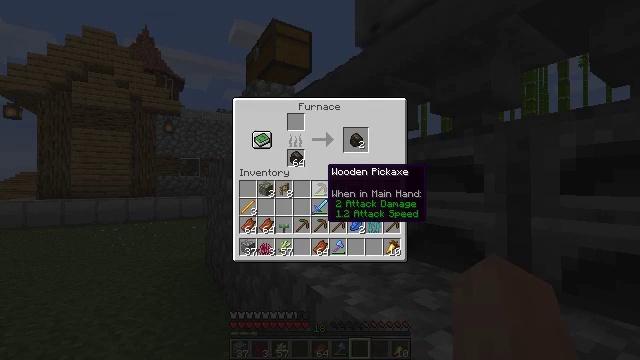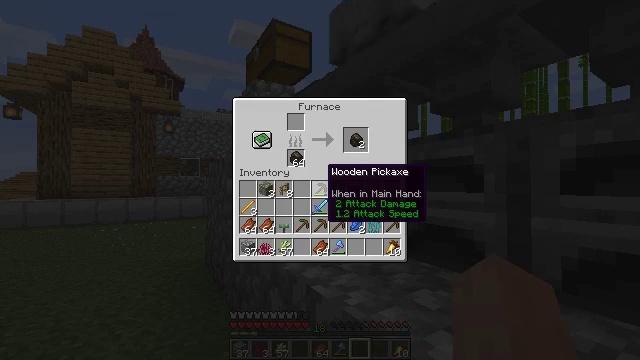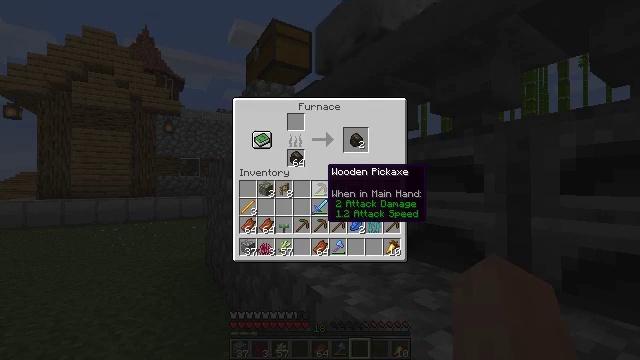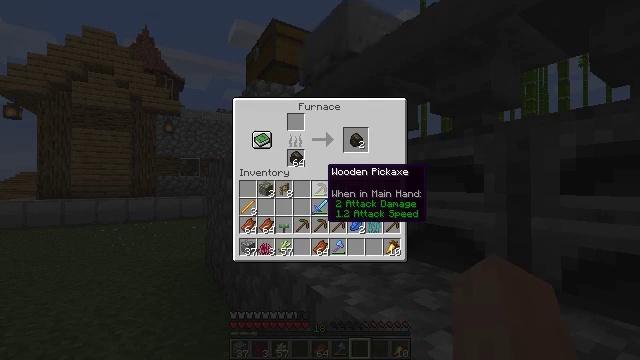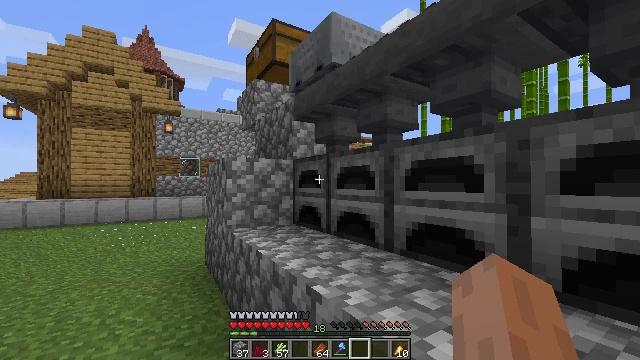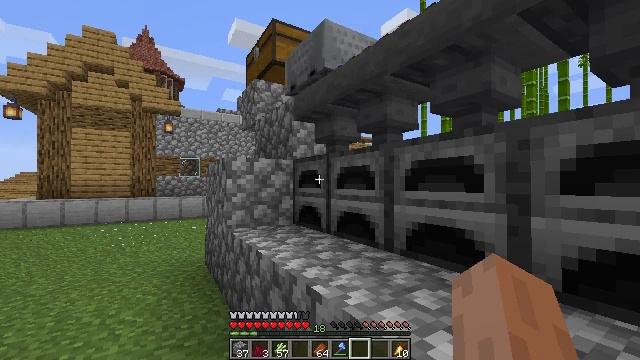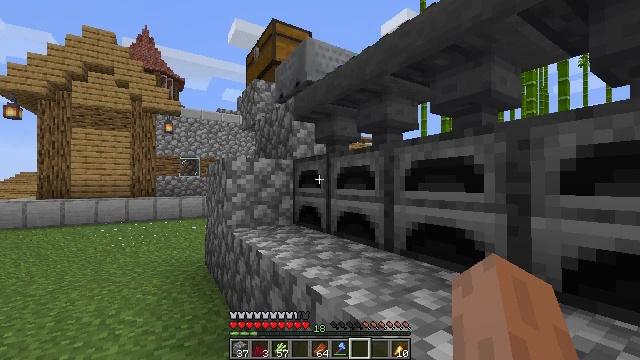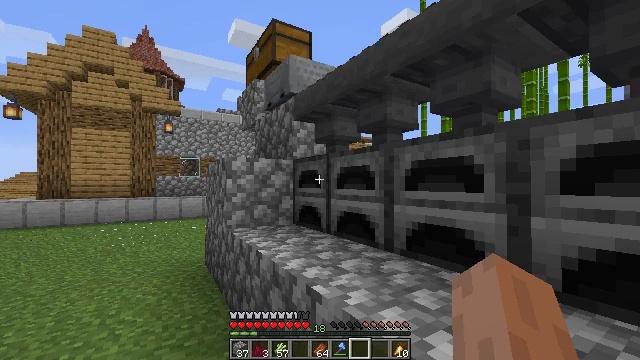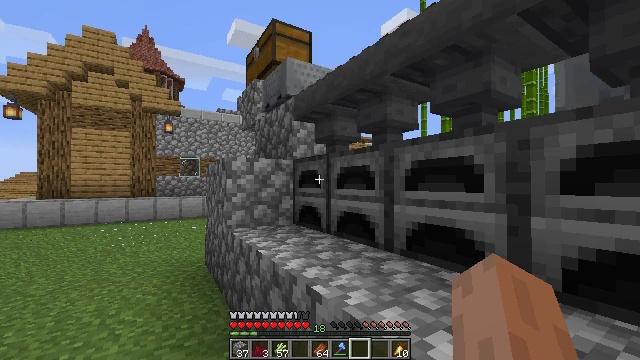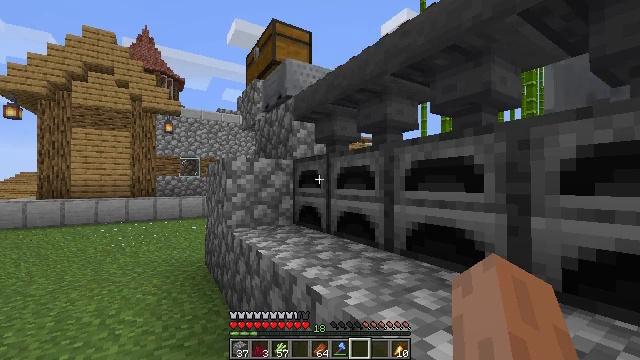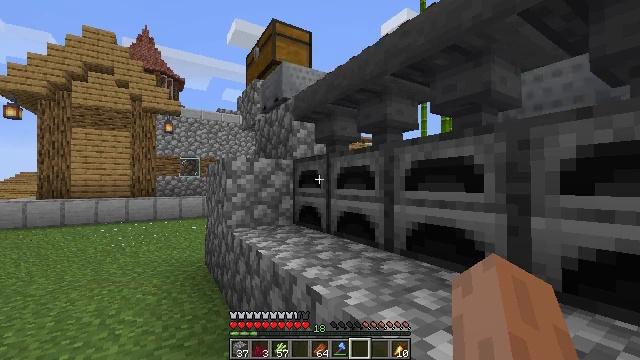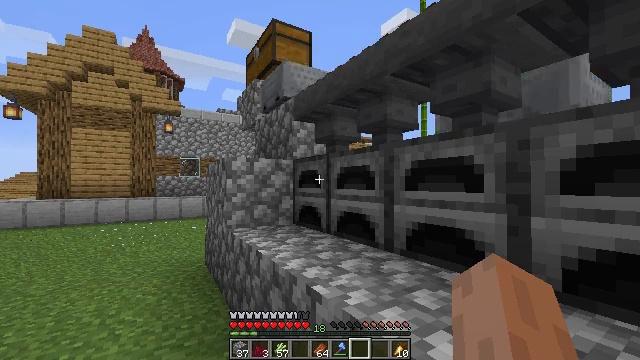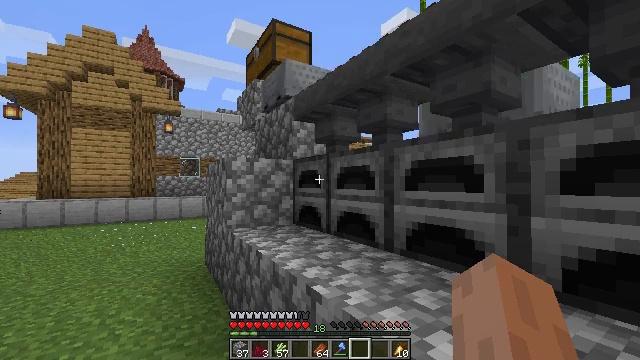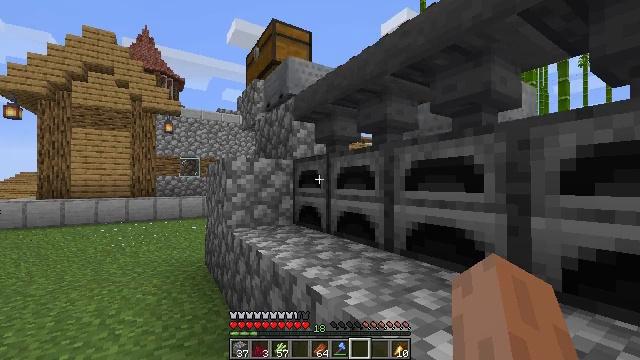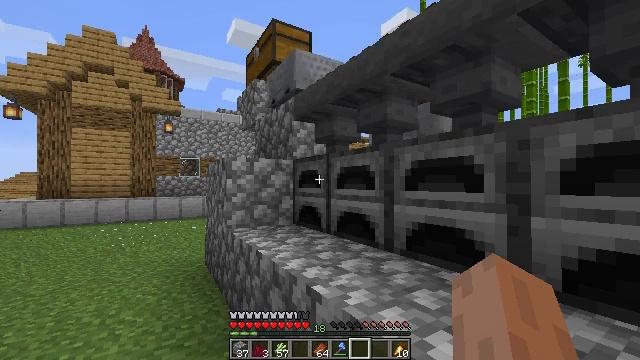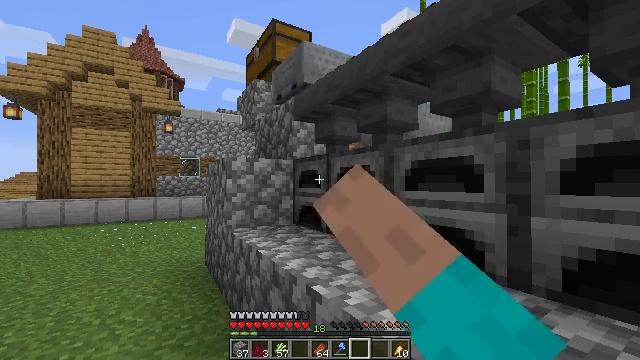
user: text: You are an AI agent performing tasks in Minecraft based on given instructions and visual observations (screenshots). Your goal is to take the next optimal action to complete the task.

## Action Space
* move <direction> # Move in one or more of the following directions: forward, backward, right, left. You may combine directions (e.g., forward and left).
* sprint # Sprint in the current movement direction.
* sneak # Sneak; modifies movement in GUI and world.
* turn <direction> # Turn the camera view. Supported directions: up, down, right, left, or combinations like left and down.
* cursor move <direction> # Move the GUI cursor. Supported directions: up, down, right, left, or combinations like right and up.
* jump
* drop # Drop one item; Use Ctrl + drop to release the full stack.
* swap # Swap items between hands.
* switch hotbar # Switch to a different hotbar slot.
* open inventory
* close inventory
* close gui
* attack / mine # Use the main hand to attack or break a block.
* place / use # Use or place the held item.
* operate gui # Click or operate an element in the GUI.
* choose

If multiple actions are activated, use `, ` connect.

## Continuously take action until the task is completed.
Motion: motion action
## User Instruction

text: craft item air
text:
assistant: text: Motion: no_op
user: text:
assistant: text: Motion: no_op
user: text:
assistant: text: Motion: no_op
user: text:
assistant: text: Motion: no_op
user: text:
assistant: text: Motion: close gui
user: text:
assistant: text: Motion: no_op
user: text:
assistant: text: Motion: no_op
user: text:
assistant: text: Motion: no_op
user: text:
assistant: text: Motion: no_op
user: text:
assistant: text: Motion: no_op
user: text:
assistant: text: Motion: no_op
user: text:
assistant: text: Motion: no_op
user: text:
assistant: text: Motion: no_op
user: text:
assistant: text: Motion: use / place
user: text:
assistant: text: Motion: use / place
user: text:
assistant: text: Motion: use / place
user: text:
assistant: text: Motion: no_op
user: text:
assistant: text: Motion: no_op
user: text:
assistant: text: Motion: open gui
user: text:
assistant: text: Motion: no_op
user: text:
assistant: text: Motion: no_op
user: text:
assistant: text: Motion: cursor move right
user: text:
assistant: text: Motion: no_op
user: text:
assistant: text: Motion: no_op
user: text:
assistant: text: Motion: no_op
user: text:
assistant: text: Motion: sneak
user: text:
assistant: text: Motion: sneak
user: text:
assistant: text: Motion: sneak
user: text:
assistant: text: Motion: sneak, cursor move up
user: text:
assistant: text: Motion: sneak